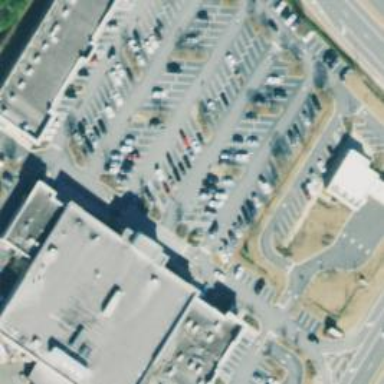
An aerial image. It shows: Commercial area.